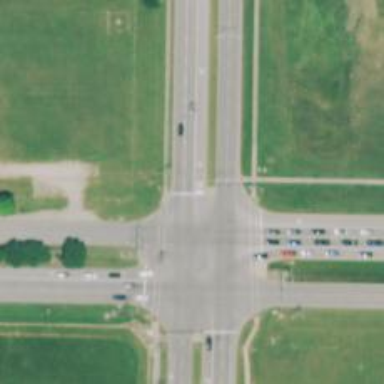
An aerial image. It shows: Solid stop line on the road.